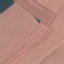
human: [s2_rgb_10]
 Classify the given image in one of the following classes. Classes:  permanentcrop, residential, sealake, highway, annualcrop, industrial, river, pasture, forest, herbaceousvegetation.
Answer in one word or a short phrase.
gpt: AnnualCrop